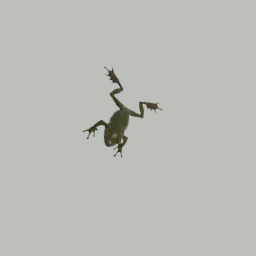
Label: animals